Field crop: maize
Growth stage: 2
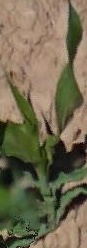
Species: maize